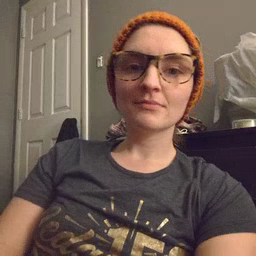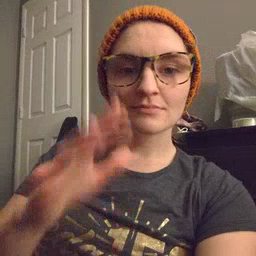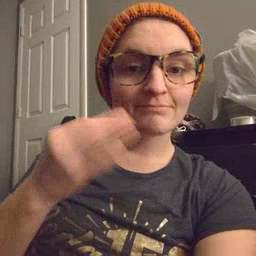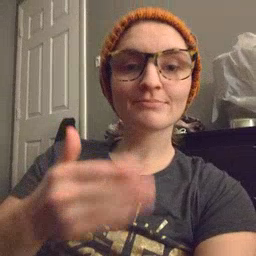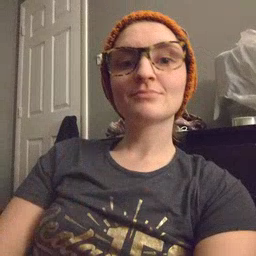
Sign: kitty